Question: I can not understand how splaying works.
The part that I can not follow is how we know if a: i) 'zig' ii) 'zig-zag' or iii) 'zig-zig' must be done.
If I understand correctly this has to do with the current node in the path.
If it is the root's child then it is a 'zig' otherwise either (ii) or (iii) depending on if the parent of current node and current node are both left (or right) children. Ok so far.
Now the part I don't get:
As we move down isn't the process to "remove" the intermediate nodes into left and right subtrees so that we have a middle tree that will be eventually the root of the item under search?
Then if we start from a tree we would be doing continually 'zig' and nothing else since we are removing elements and are always at the root.
Example:

If for example I am looking for '20' I would start at the root and go left. So the current node has root as parent and I do a zig. Now what happens?? I am at '26' and go left but isn't '26' also root? So should I be doing a zig?
But from what I see in this example a zig-zag is being done and I can not understand why.
Any help here?
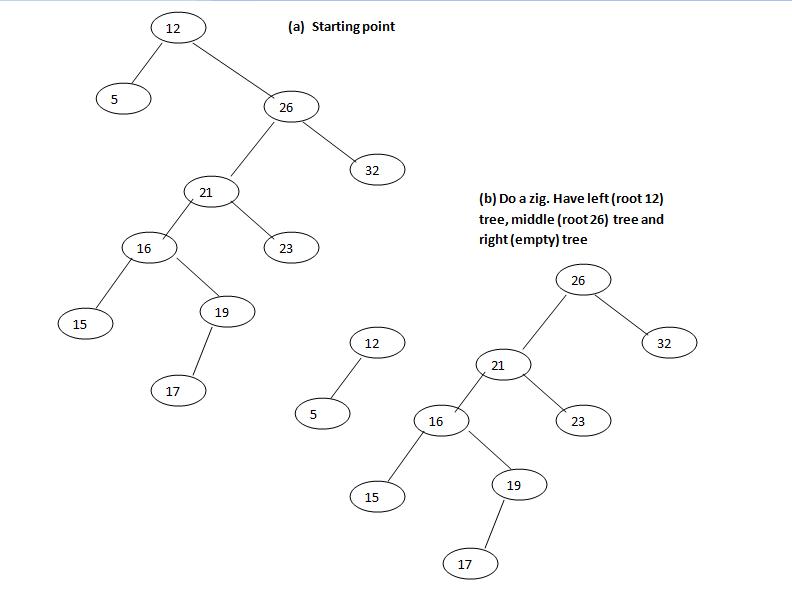
Answer: By root they mean root of the entire tree, not root of the subtree you are splaying. So, in your example 12 is the root of the entire tree.
...
If you'd like an example to work from, I coded up a SplayTree in Java recently. You can find the code <URL>.
The big thing with splay tree's is they move the most recently inserted/queried node up (at most) two levels in the tree. You have to perform a zig, zig-zig, or zig-zag based on it's grand parent and parent node locations.
When a node x is accessed, a splay operation is performed on x to move it to the root. To perform a splay operation we carry out a sequence of splay steps, each of which moves x closer to the root.
The three types of splay steps are: (g = grand parent, p = parent, and x = node to splay)
- - -
<URL>
Below is splaying of node 3 in the tree.
Tree before splaying:
'''
+-- 0
+-- (right) 9
+-- (left) 7
+-- (left) 5
| +-- (left) 1
| | +-- (right) 2
| | +-- (right) 4
| | +-- (left) 3
| +-- (right) 6
+-- (right) 8
'''
After a (right->left) Zig-Zag to node 3.
'''
+-- 0
+-- (right) 9
+-- (left) 7
+-- (left) 5
| +-- (left) 1
| | +-- (right) 3
| | +-- (left) 2
| | +-- (right) 4
| +-- (right) 6
+-- (right) 8
'''
After another (left->right) Zig-Zag to node 3.
'''
+-- 0
+-- (right) 9
+-- (left) 7
+-- (left) 3
| +-- (left) 1
| | +-- (right) 2
| +-- (right) 5
| +-- (left) 4
| +-- (right) 6
+-- (right) 8
'''
After a (left->left) Zig-Zig to node 3.
'''
+-- 0
+-- (right) 3
+-- (left) 1
| +-- (right) 2
+-- (right) 7
+-- (left) 5
| +-- (left) 4
| +-- (right) 6
+-- (right) 9
+-- (left) 8
'''
After a (right) Zig to node 3. Now time to stop since 3 is in the root position.
'''
+-- 3
+-- (left) 0
| +-- (right) 1
| +-- (right) 2
+-- (right) 7
+-- (left) 5
| +-- (left) 4
| +-- (right) 6
+-- (right) 9
+-- (left) 8t) 6
+-- (right) 9
+-- (left) 8
'''
If you try and access node 3 again in the Tree, it would not have to be splayed since it's already in the root position.